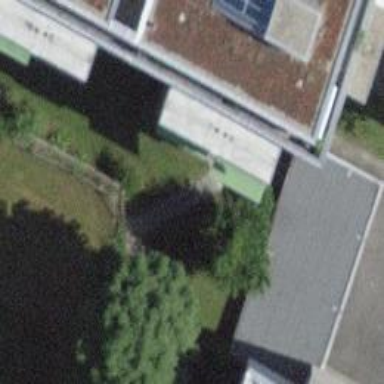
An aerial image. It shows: Group of garages.